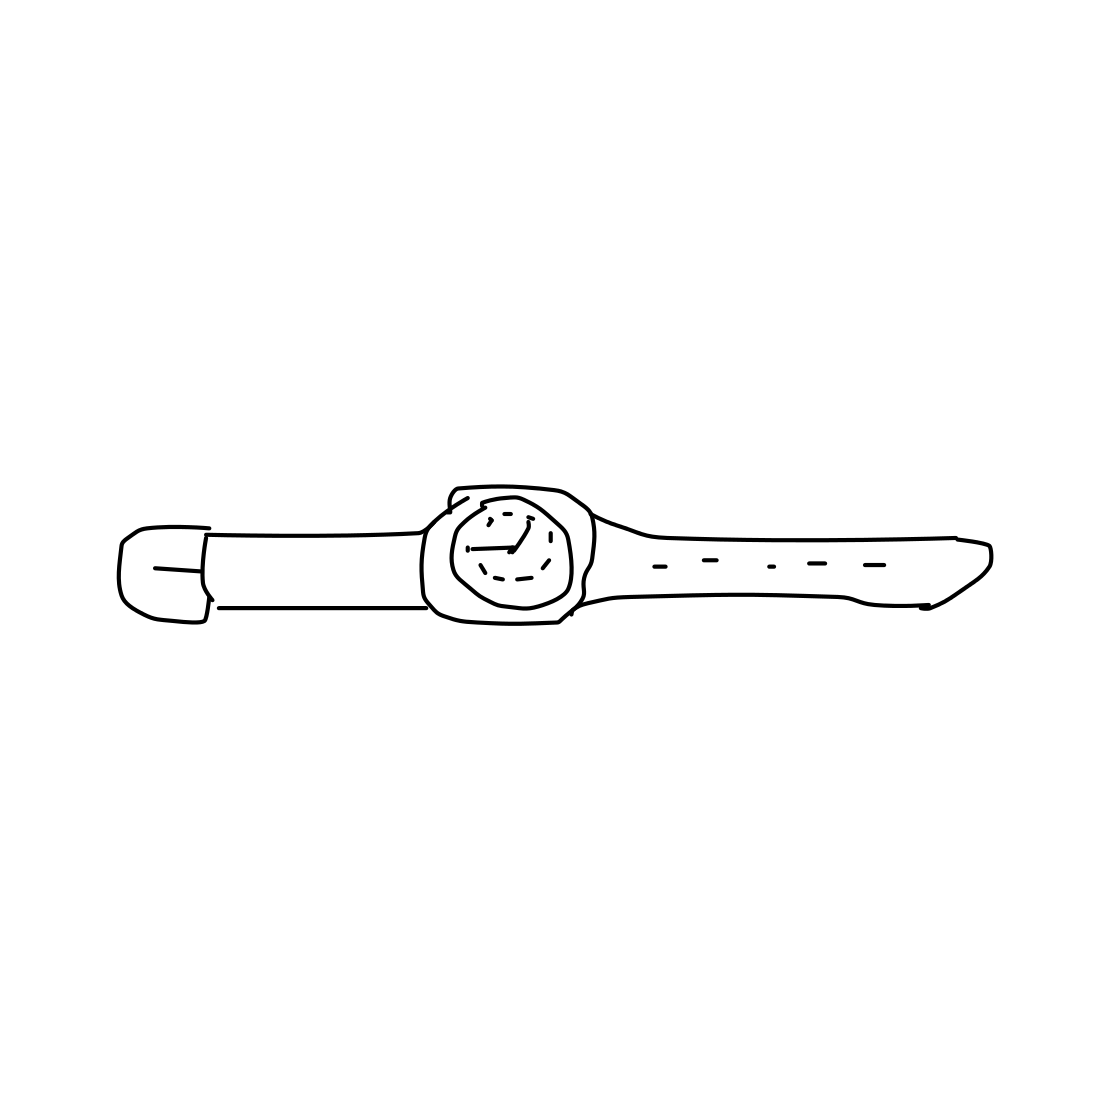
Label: wrist-watch